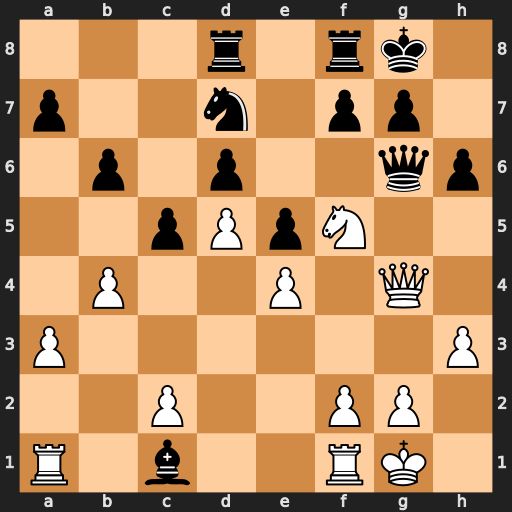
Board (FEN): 3r1rk1/p2n1pp1/1p1p2qp/2pPpN2/1P2P1Q1/P6P/2P2PP1/R1b2RK1
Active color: w
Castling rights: -
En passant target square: -
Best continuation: Ne7+ Kh7 Nxg6